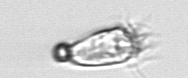
Label: Paratontonia_gracillima